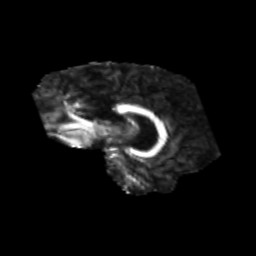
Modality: FA
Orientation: sagittal
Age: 33
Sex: female
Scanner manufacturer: siemens
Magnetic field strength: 3 T
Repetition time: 1.8 s
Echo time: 0.07 s